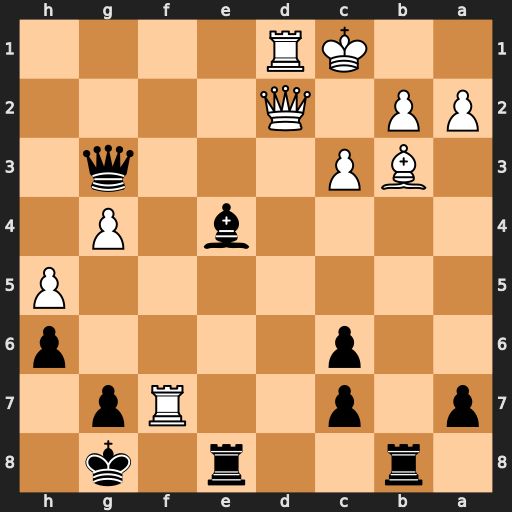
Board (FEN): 1r2r1k1/p1p2Rp1/2p4p/7P/4b1P1/1BP3q1/PP1Q4/2KR4
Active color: b
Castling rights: -
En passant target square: -
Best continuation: Rxb3 axb3 Kxf7 Qd7+ Re7 Rf1+ Kg8 Qxe7 Qe3+